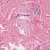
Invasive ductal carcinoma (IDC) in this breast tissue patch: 0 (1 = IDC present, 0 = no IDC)